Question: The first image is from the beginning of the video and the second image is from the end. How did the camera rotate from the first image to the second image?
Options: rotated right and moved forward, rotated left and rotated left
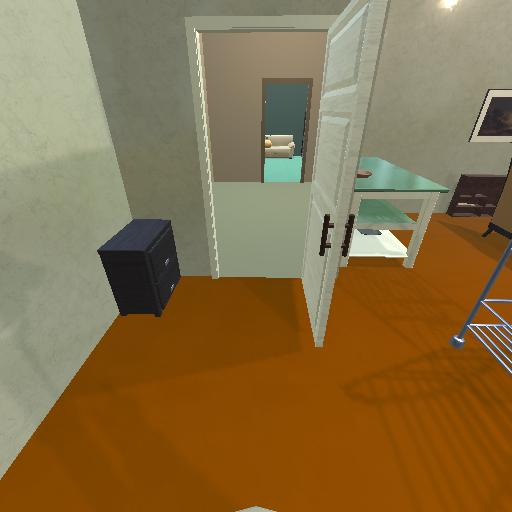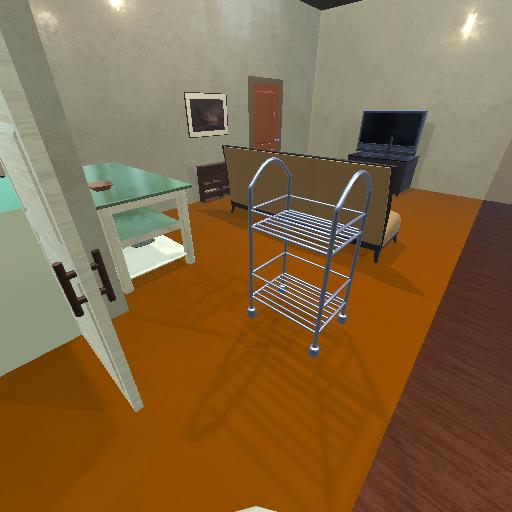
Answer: rotated right and moved forward